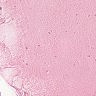
Metastatic tissue present: no